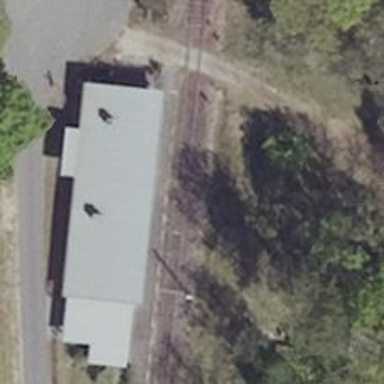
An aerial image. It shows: Stop position for public transport at railway stop.